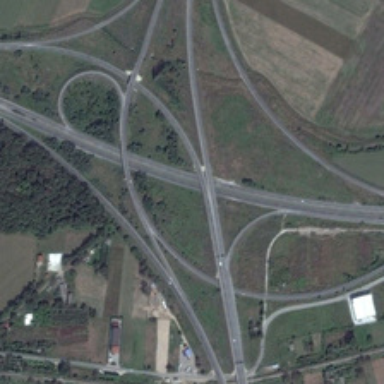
Many green trees and farmlands are near a viaduct .